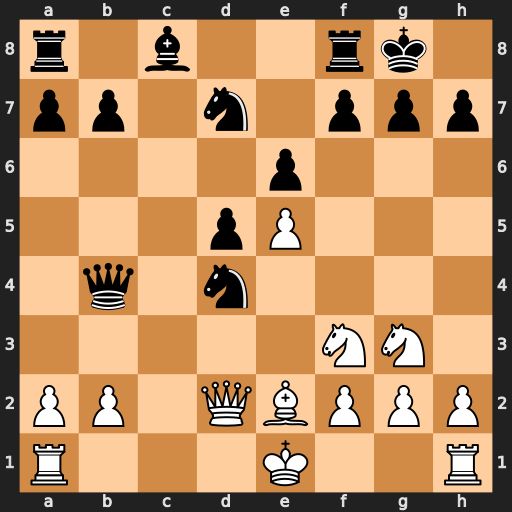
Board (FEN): r1b2rk1/pp1n1ppp/4p3/3pP3/1q1n4/5NN1/PP1QBPPP/R3K2R
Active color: w
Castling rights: KQ
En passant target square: -
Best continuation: Nxd4 Qxd2+ Kxd2